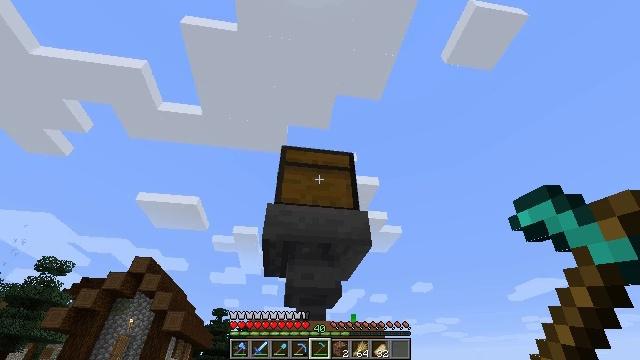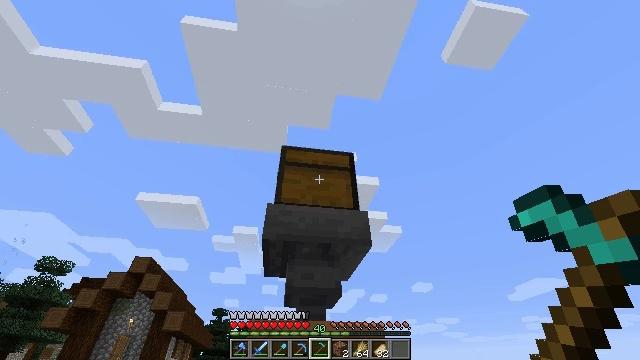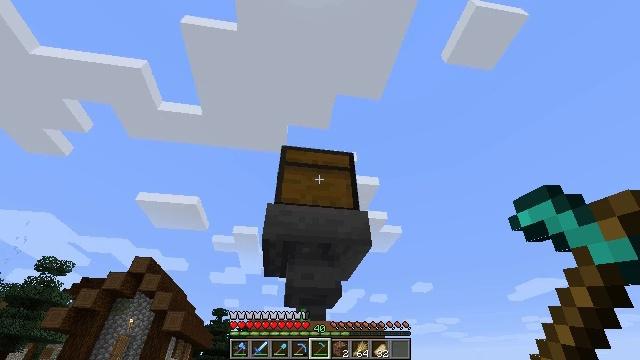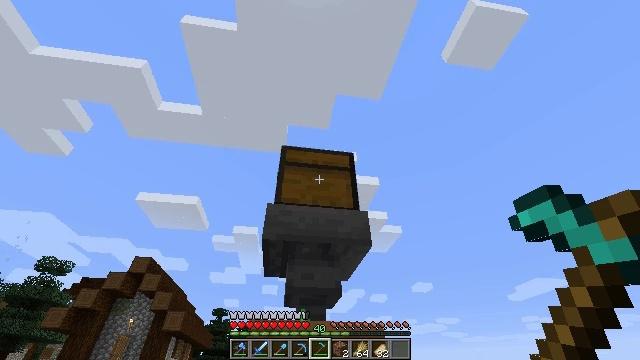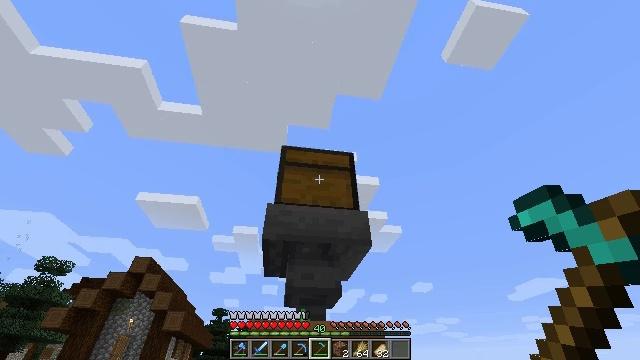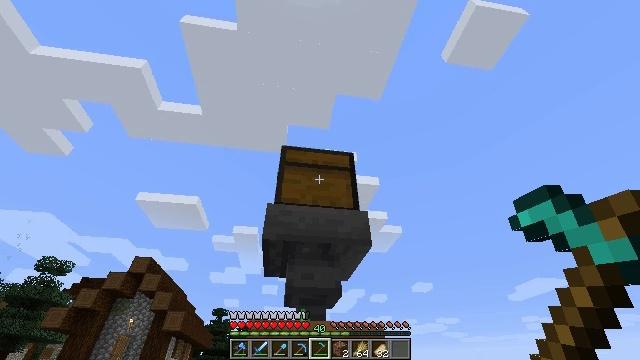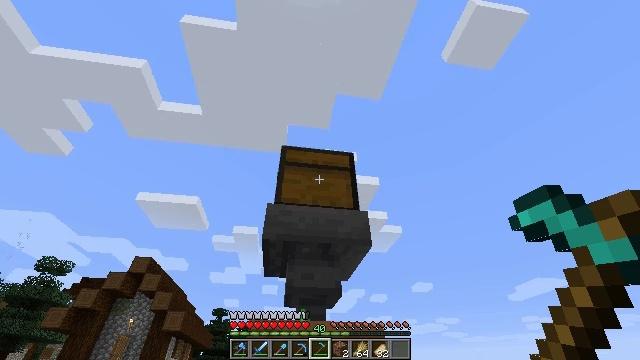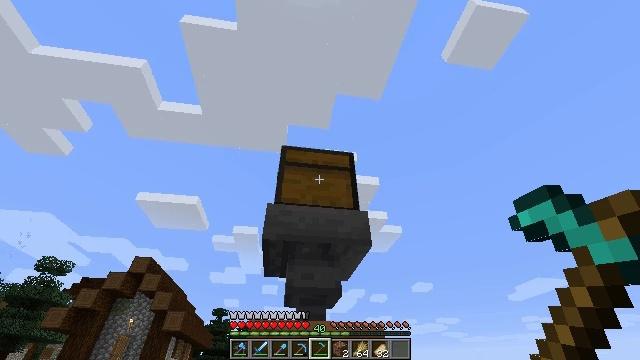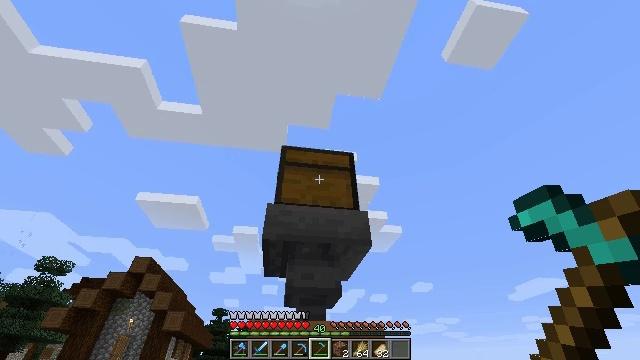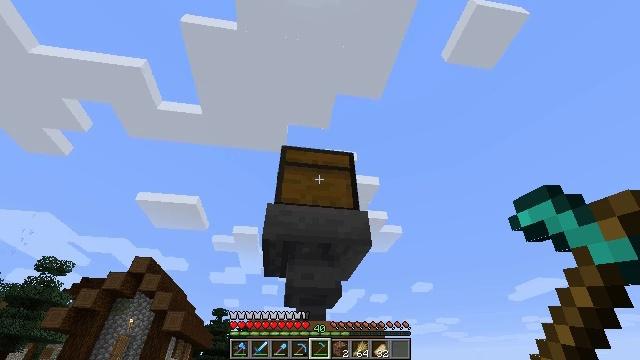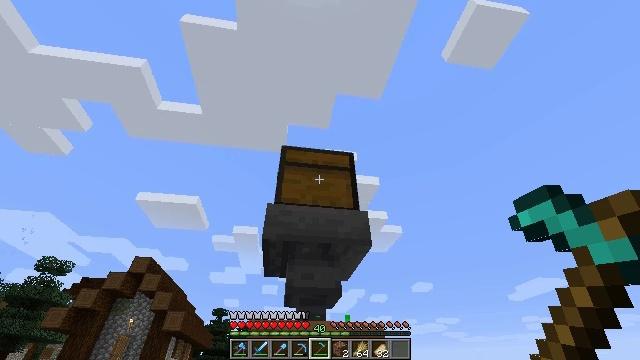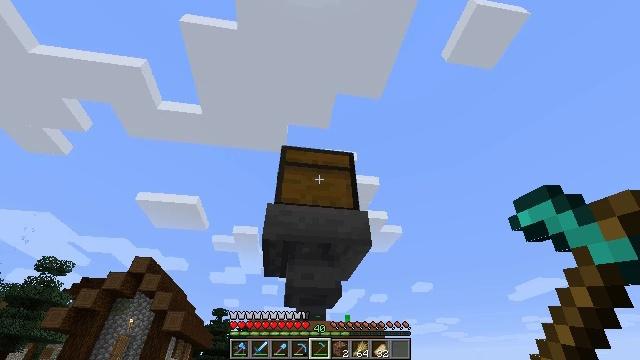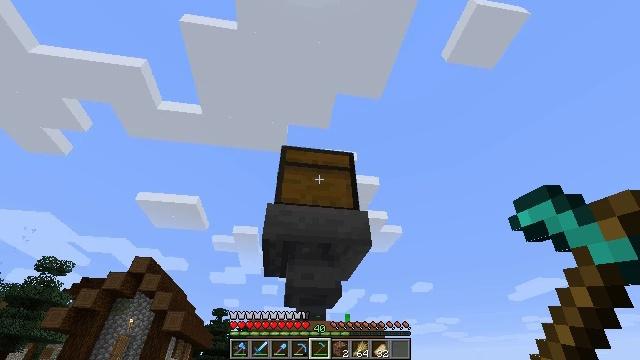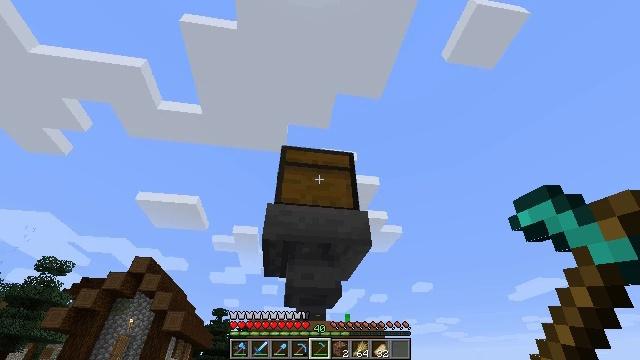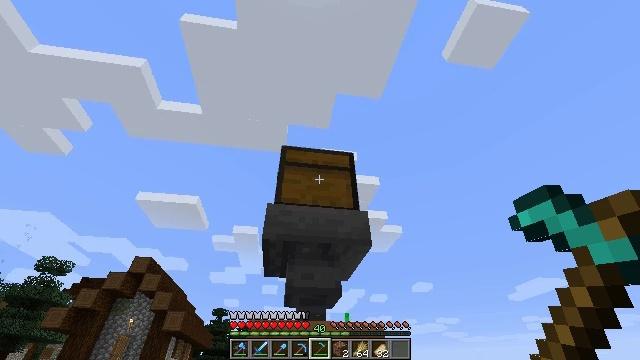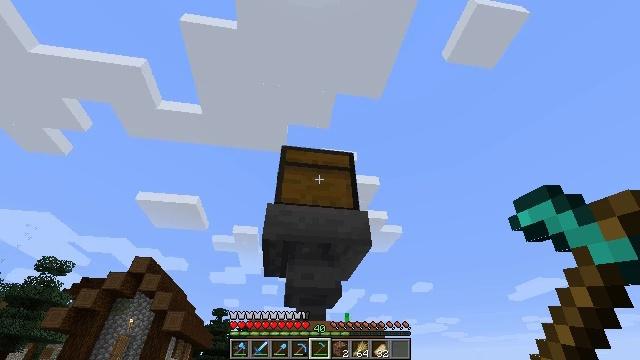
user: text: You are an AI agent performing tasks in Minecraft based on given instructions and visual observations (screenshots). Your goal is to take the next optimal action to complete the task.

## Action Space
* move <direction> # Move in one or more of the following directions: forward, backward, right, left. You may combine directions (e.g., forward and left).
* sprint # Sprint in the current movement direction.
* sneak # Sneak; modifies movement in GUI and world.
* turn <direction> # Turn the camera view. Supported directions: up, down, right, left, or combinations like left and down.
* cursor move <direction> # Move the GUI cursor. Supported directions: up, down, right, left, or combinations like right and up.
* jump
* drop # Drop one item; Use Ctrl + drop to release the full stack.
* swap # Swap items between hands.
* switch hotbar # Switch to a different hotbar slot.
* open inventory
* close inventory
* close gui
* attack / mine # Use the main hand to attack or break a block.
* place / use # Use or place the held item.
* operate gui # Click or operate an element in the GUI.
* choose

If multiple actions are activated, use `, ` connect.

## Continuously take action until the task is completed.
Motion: motion action
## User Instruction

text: Harvest carrots from the farmland.
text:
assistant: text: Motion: no_op
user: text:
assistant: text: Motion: no_op
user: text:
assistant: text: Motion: no_op
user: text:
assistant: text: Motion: no_op
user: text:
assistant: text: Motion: no_op
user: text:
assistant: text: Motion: no_op
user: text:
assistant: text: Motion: no_op
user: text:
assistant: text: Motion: no_op
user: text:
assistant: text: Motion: no_op
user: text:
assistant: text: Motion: no_op
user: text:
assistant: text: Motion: no_op
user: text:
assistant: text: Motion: no_op
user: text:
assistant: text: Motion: no_op
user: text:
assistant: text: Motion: no_op
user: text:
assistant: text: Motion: no_op
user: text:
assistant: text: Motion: no_op
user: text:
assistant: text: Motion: no_op
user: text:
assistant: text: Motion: no_op
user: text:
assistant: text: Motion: no_op
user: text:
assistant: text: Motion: no_op
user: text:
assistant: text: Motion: no_op
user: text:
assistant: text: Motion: no_op
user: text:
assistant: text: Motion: no_op
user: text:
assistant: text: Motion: no_op
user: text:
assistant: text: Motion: no_op
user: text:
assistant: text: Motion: no_op
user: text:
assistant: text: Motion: no_op
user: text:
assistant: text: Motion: no_op
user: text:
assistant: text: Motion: no_op
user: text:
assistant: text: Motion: no_op